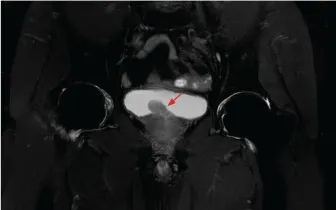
Axial.
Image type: radiology (mri)